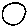
Label: moon